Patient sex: F
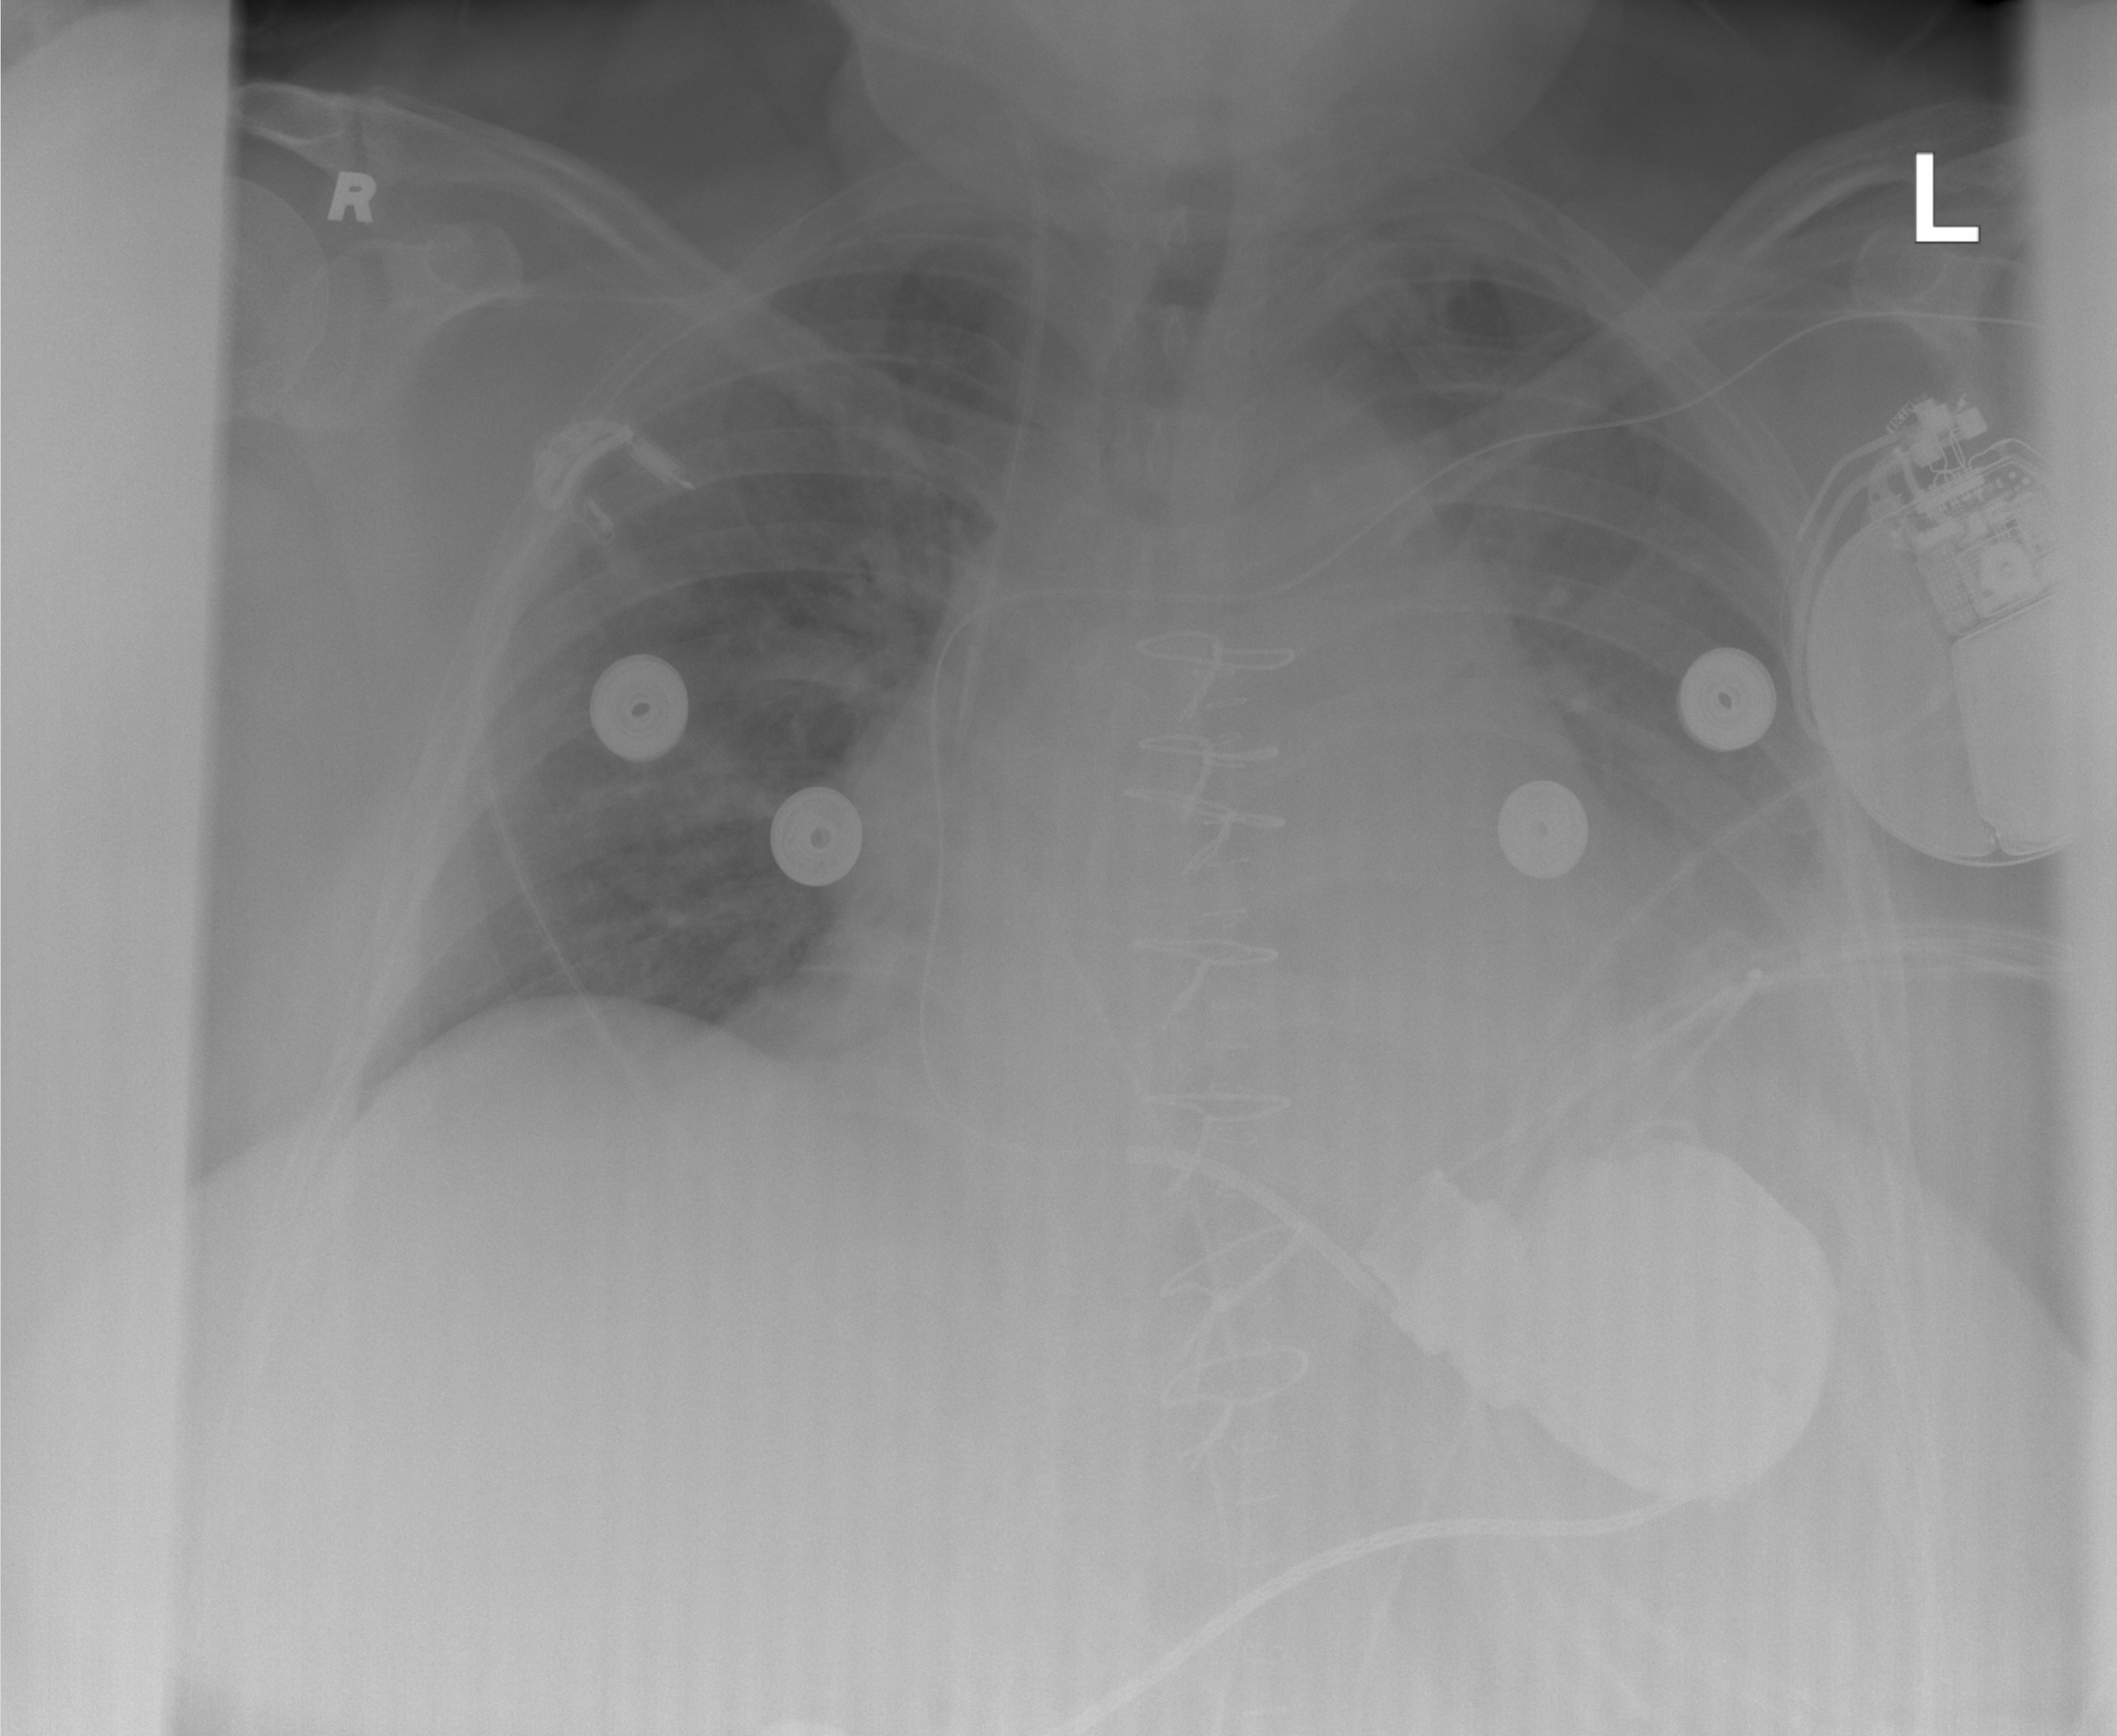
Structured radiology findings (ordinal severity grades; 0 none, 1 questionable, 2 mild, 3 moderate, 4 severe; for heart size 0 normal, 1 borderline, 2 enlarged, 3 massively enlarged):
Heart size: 2
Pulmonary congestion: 2
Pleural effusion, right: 1
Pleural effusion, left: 2
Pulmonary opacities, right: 0
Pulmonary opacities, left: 0
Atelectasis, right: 1
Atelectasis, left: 2